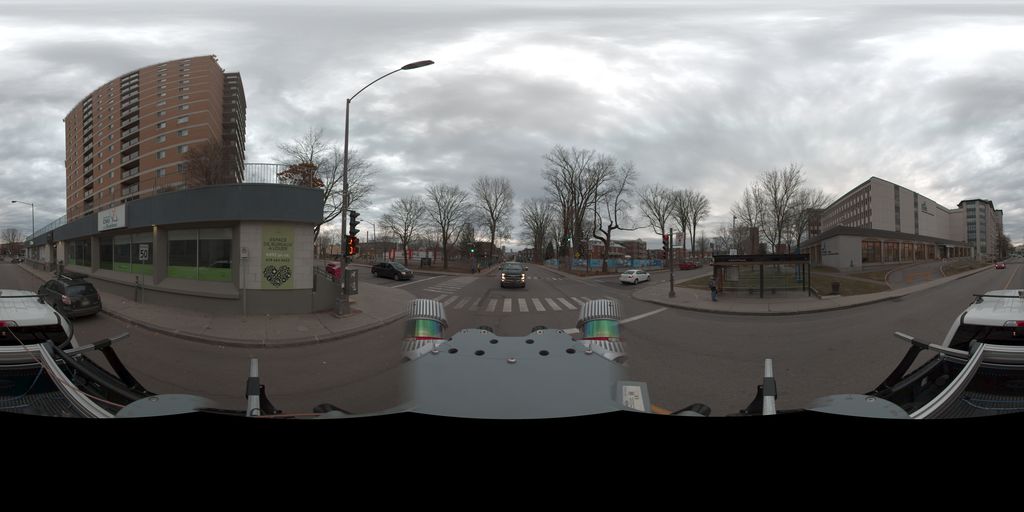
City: quebec_city